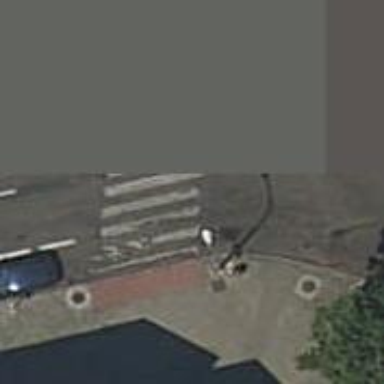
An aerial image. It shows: Marked crossing on footway.